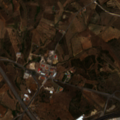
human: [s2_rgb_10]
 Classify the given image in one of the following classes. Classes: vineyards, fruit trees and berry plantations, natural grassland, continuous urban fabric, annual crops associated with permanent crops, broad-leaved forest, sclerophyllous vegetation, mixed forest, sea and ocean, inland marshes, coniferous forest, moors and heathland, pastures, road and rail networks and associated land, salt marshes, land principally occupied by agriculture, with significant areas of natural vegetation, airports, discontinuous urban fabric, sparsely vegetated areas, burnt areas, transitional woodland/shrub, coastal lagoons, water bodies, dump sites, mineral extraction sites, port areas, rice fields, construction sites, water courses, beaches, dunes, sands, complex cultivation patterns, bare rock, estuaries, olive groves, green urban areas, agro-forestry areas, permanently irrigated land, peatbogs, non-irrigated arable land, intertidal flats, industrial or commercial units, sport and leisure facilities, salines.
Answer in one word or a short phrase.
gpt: road and rail networks and associated land, olive groves, annual crops associated with permanent crops, complex cultivation patterns, land principally occupied by agriculture, with significant areas of natural vegetation